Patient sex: M
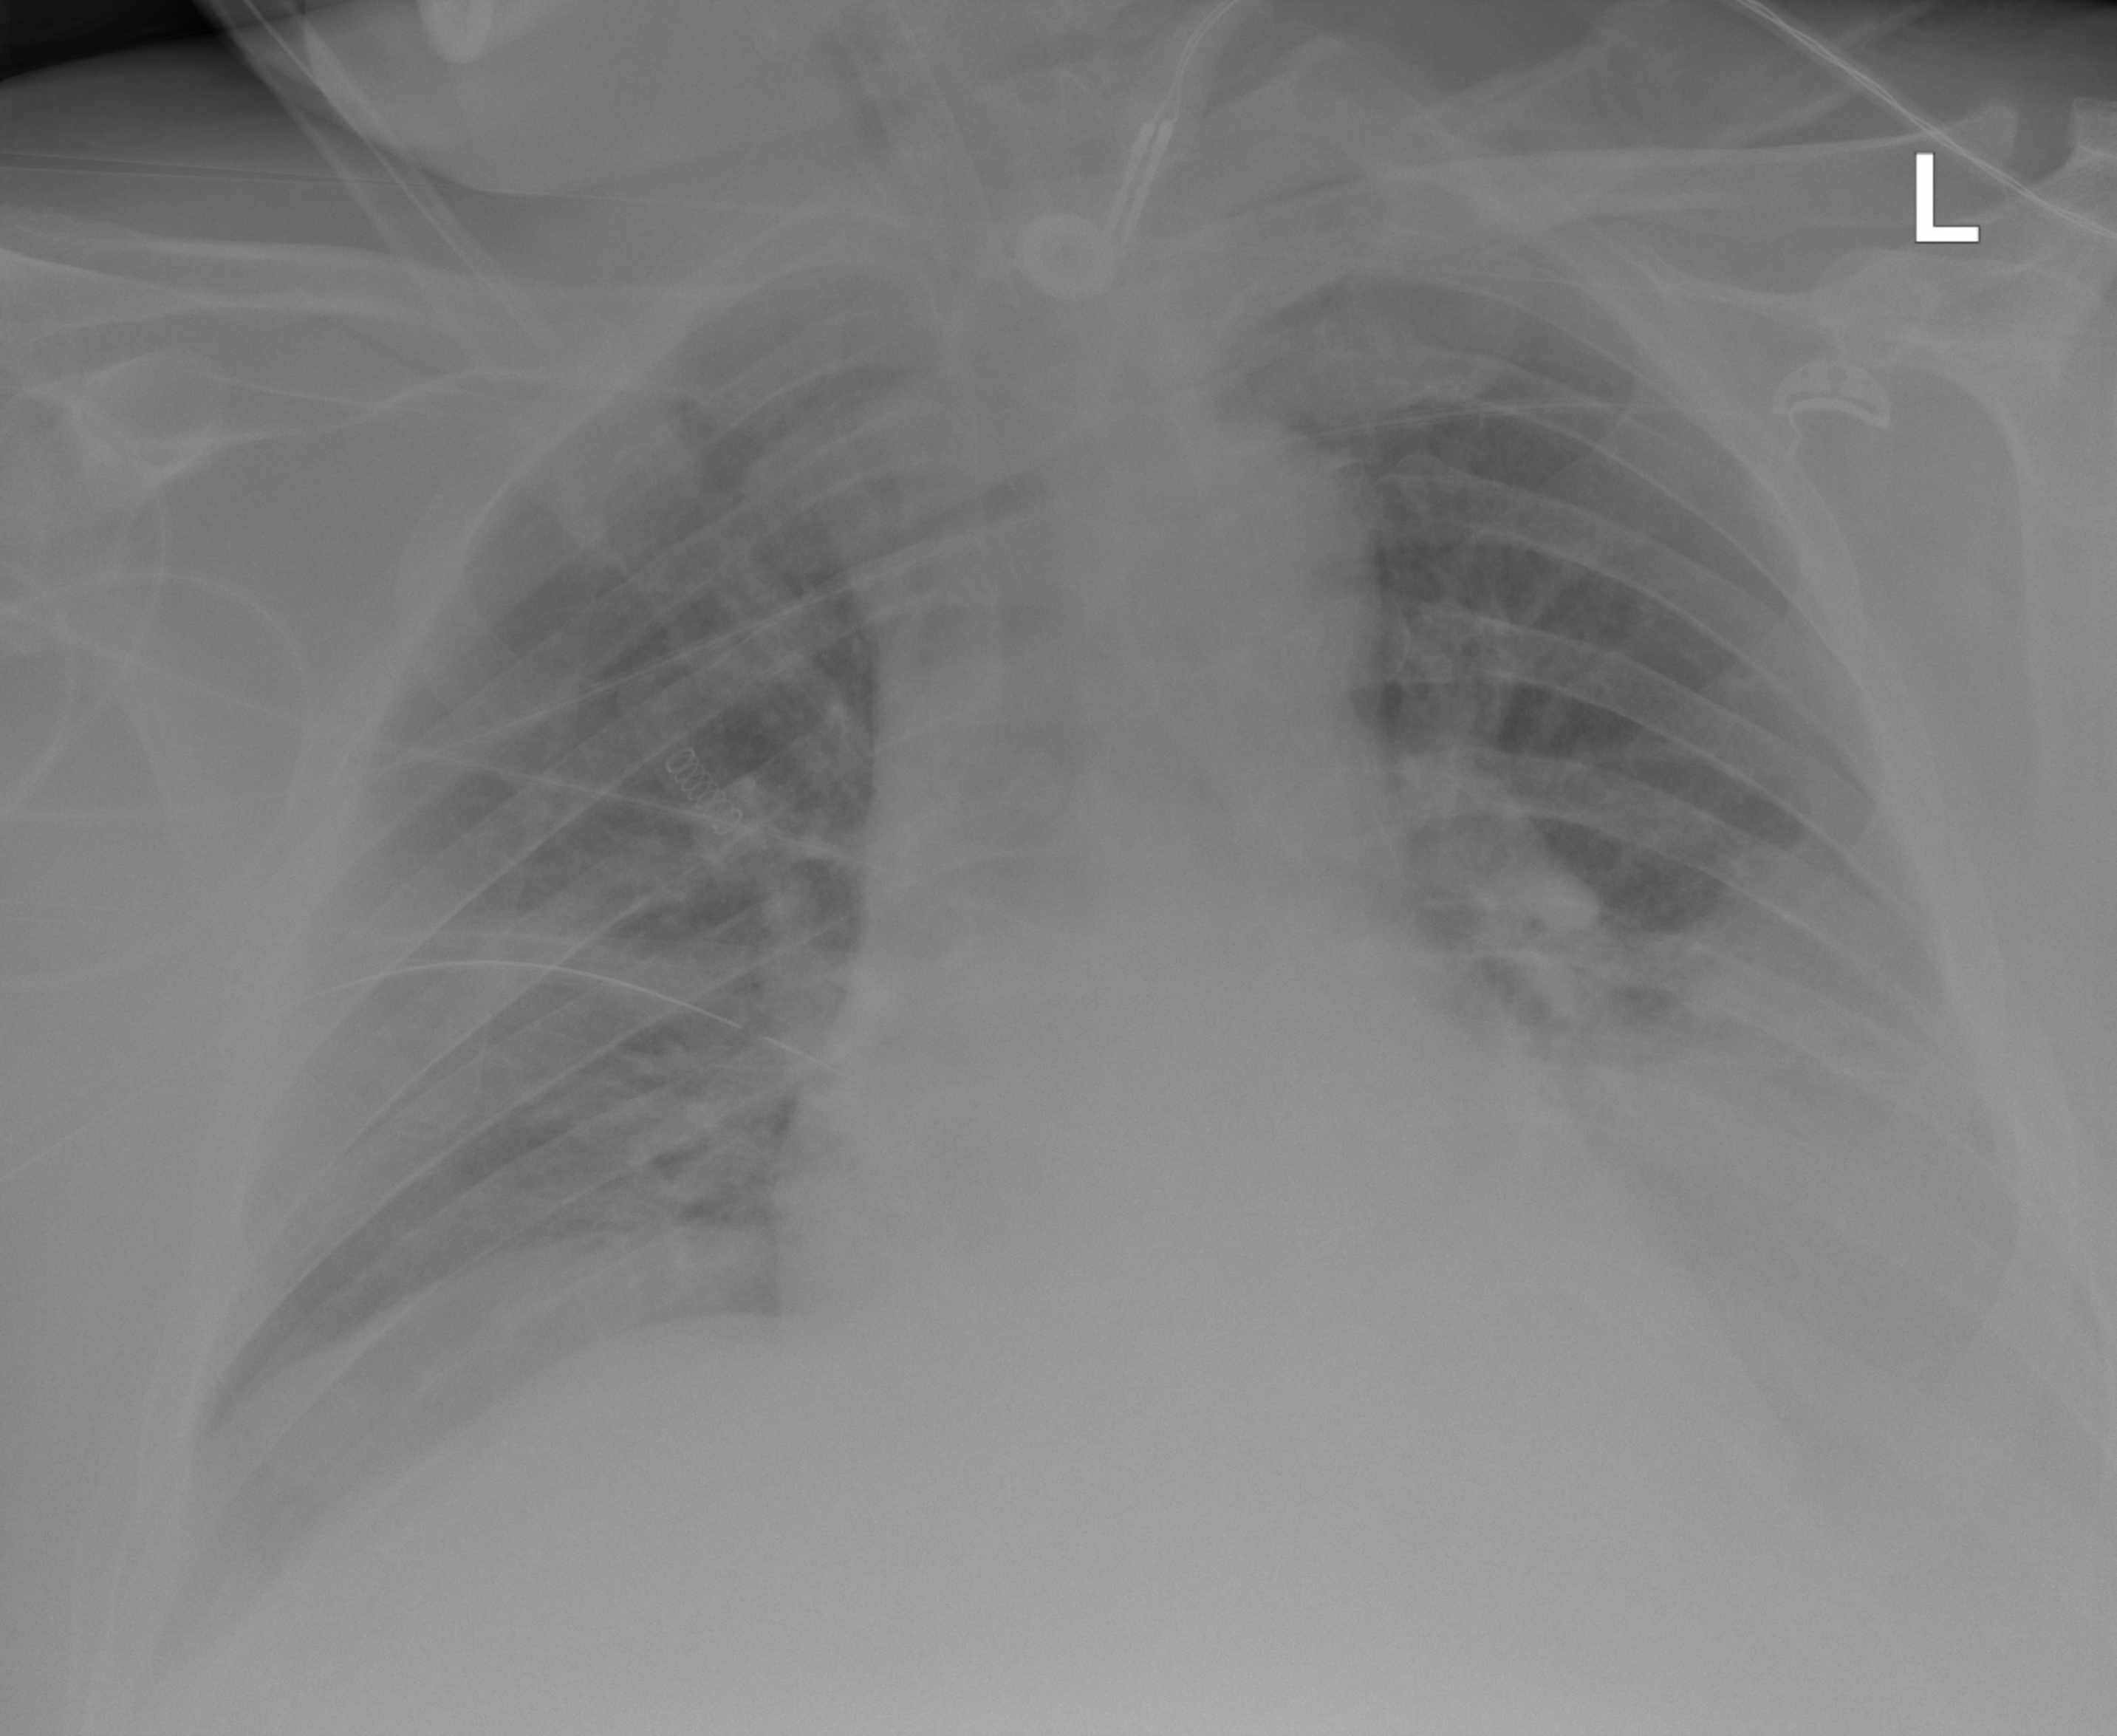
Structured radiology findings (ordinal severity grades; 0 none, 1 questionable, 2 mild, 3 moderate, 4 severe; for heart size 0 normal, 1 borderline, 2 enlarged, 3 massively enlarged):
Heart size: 2
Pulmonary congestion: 2
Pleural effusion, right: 2
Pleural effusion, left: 3
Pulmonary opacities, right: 2
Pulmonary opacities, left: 2
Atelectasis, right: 2
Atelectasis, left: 2